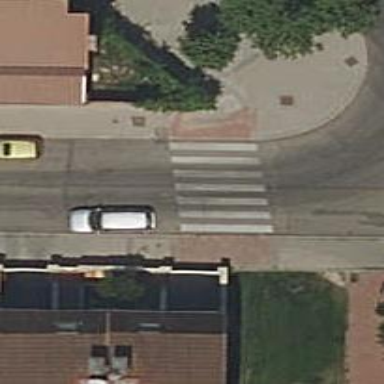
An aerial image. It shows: Marked crossing on the road.